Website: lowes
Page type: review-order
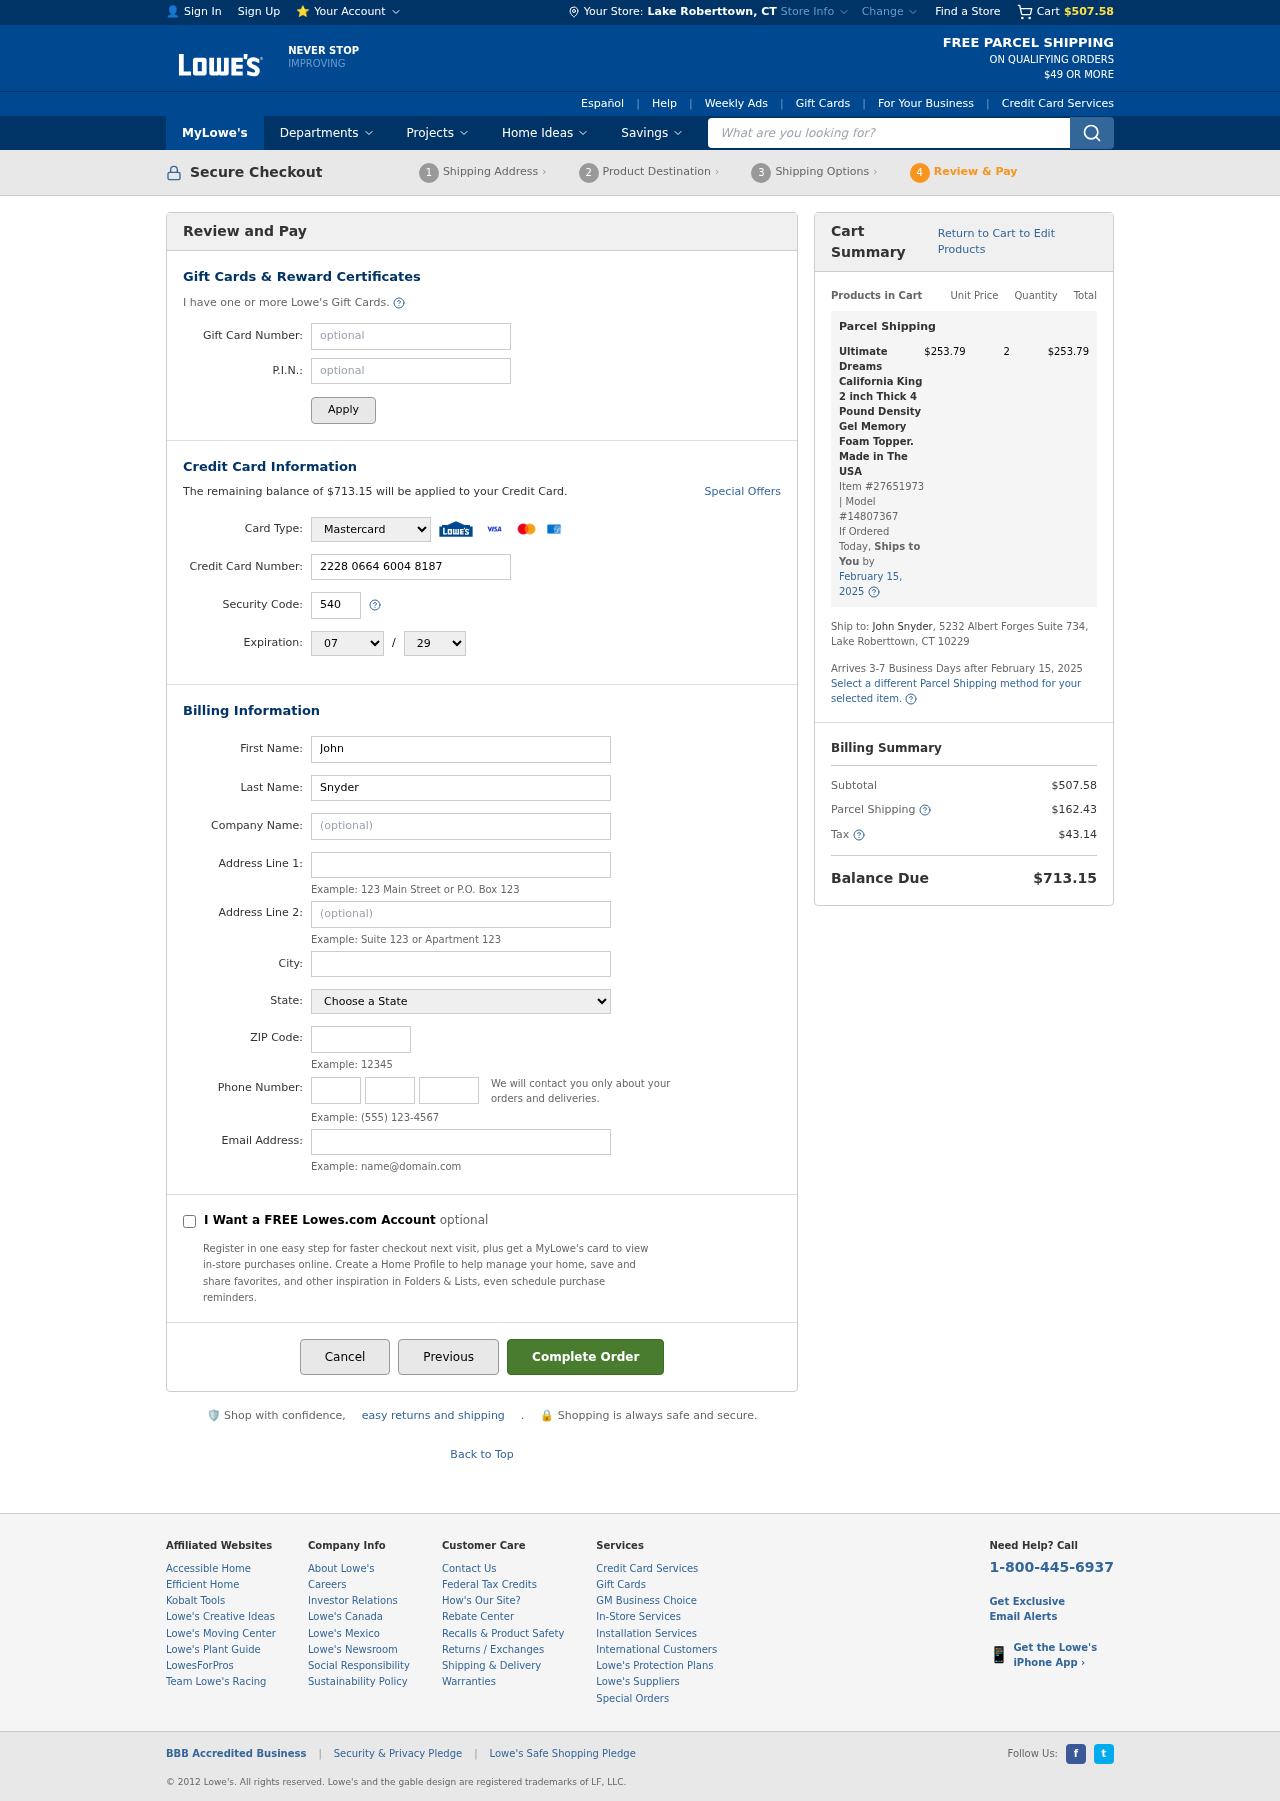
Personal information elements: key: PII_CARD_CVV
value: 540
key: PII_CARD_EXPIRY_MONTH
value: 07
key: PII_CARD_EXPIRY_YEAR
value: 29
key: PII_CARD_NUMBER
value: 2228 0664 6004 8187
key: PII_CARD_TYPE
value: Mastercard
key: PII_CITY
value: Lake Roberttown
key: PII_CITY_STATE
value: Lake Roberttown, CT
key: PII_EMAIL
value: jsnyder@gmail.com
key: PII_FIRSTNAME
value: John
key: PII_LASTNAME
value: Snyder
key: PII_PHONE_AREA
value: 668
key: PII_PHONE_PREFIX
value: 208
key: PII_PHONE_SUFFIX
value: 6435
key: PII_POSTCODE
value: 10229
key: PII_STATE
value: Connecticut
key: PII_STREET
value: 5232 Albert Forges Suite 734
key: PII_STREET2
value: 5232 Albert Forges Suite 734
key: PII_FULLNAME2
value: John Snyder
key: PII_STATE_ABBR
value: CT
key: PII_POSTCODE_FULL
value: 10229
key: PII_CITY_STATE_ZIP
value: Lake Roberttown, CT 10229
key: PII_POSTCODE_NUMERIC
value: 10229
Product elements: key: PRODUCT1_NAME
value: Ultimate Dreams California King 2 inch Thick 4 Pound Density Gel Memory Foam Topper. Made in The USA
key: PRODUCT1_PRICE
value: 253.79
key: PRODUCT1_QUANTITY
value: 2
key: PRODUCT1_ITEM_NUMBER
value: Item #27651973
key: PRODUCT1_MODEL_NUMBER
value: Model #14807367
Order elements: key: ORDER_SUBTOTAL
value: $507.58
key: ORDER_BALANCE_DUE
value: $713.15
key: ORDER_SHIPPING_DATE
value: February 15, 2025
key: ORDER_ITEM_TOTAL
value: $253.79
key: ORDER_SHIPPING_DATE2
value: February 15, 2025
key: ORDER_SHIPPING_COST
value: $162.43
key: ORDER_TAX
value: $43.14
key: ORDER_TOTAL
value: $713.15
Search elements: key: HEADER_SEARCH
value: What are you looking for?